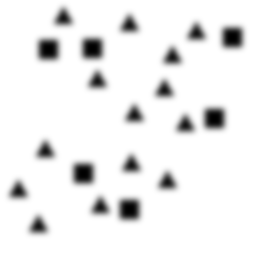
Squares: 6
Triangles: 14
Stars: 0
Total shapes: 20